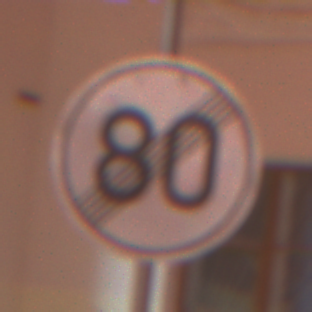
Verkehrszeichen: EndeGeschwindigkeit80
Umgebung: Outdoor, Urban
Tageszeit: Night
Wetter: Overcast
Licht: Artificial
Jahreszeit: Winter
Kontrast: MediumContrast